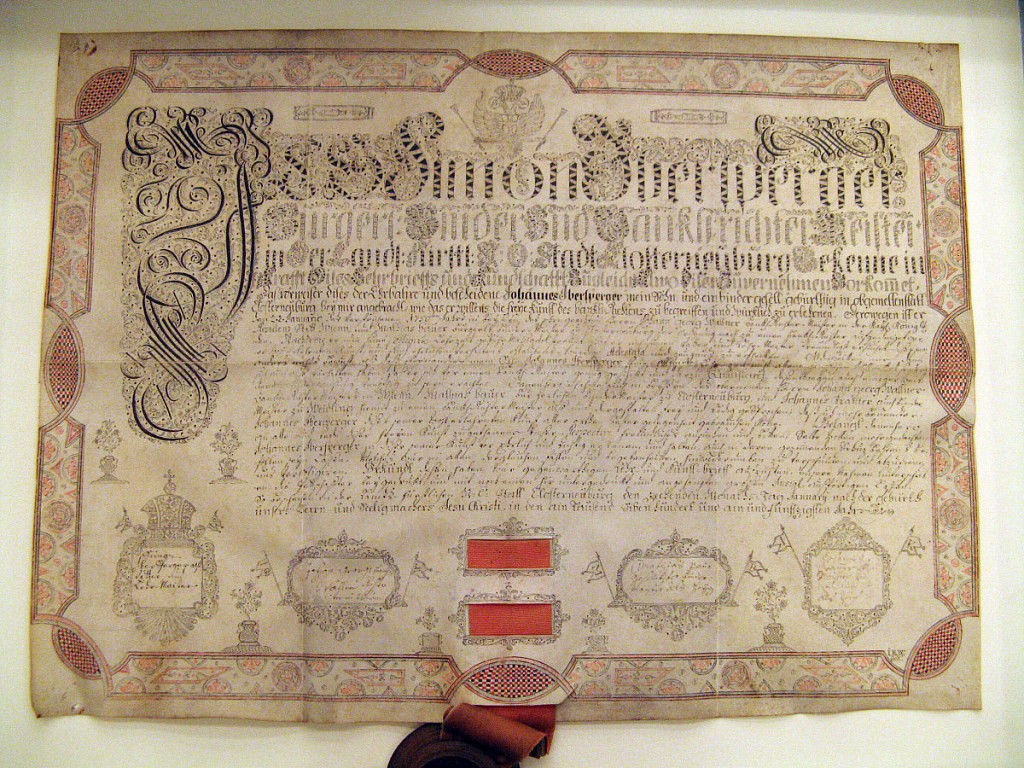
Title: Certificate of Membership in the Book-binder's Guild
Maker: Johannes Ibersperger, Austrian
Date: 1750
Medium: Pen and red and black inks on parchment; silk ribbon with seal in wooden mount mechanically attached to certificate
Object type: Calligraphy
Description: Horizontal rectangle. Certificate of membership in the guild of bookbinders issued by Simon Ibersperger to his son, Johannes, on 16 January 1750 upon his admission to the bookbinders guild at Klosterneuberg.  The calligraphy is very elaborate with a checkered red and black penwork border.  It is signed by four guild members in boxes prepared before signing.  A wooden seal of the guild dated 1651 hangs from two crimson ribbons attached to the vellum.